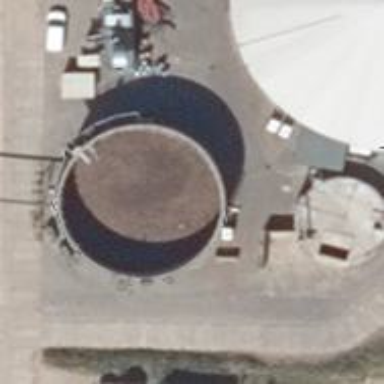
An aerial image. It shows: Silo.